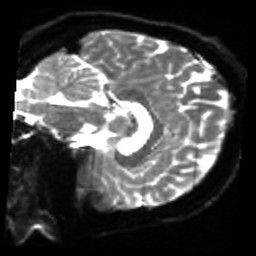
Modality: sbref
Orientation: sagittal
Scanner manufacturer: siemens
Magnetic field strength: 3 T
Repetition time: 4 s
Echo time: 0.0594 s